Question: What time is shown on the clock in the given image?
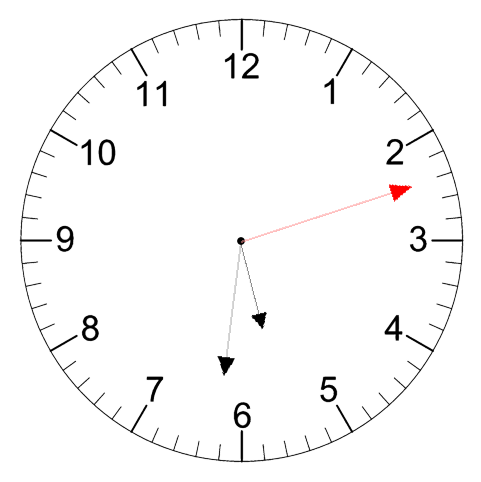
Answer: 05:31:12